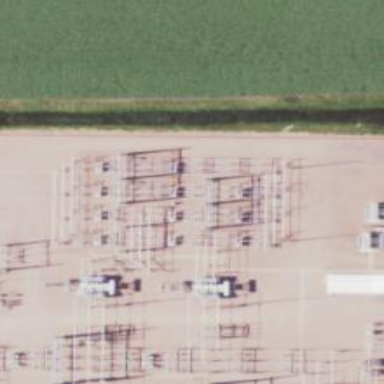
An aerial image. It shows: Switch for power supply.